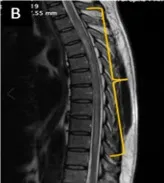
Pretreatment MRI cervicodorsal spine and brain image of the patient. (A,B) Sagittal T2/STIR images of the cervicodorsal MRI showed longitudinal extensive T2 hyperintensity in C5-D11 spinal cord segment (yellow bracket) along with brainstem involvement (yellow arrow).
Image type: radiology (mri)